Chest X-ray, PA view. Patient: 27 years old, sex M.
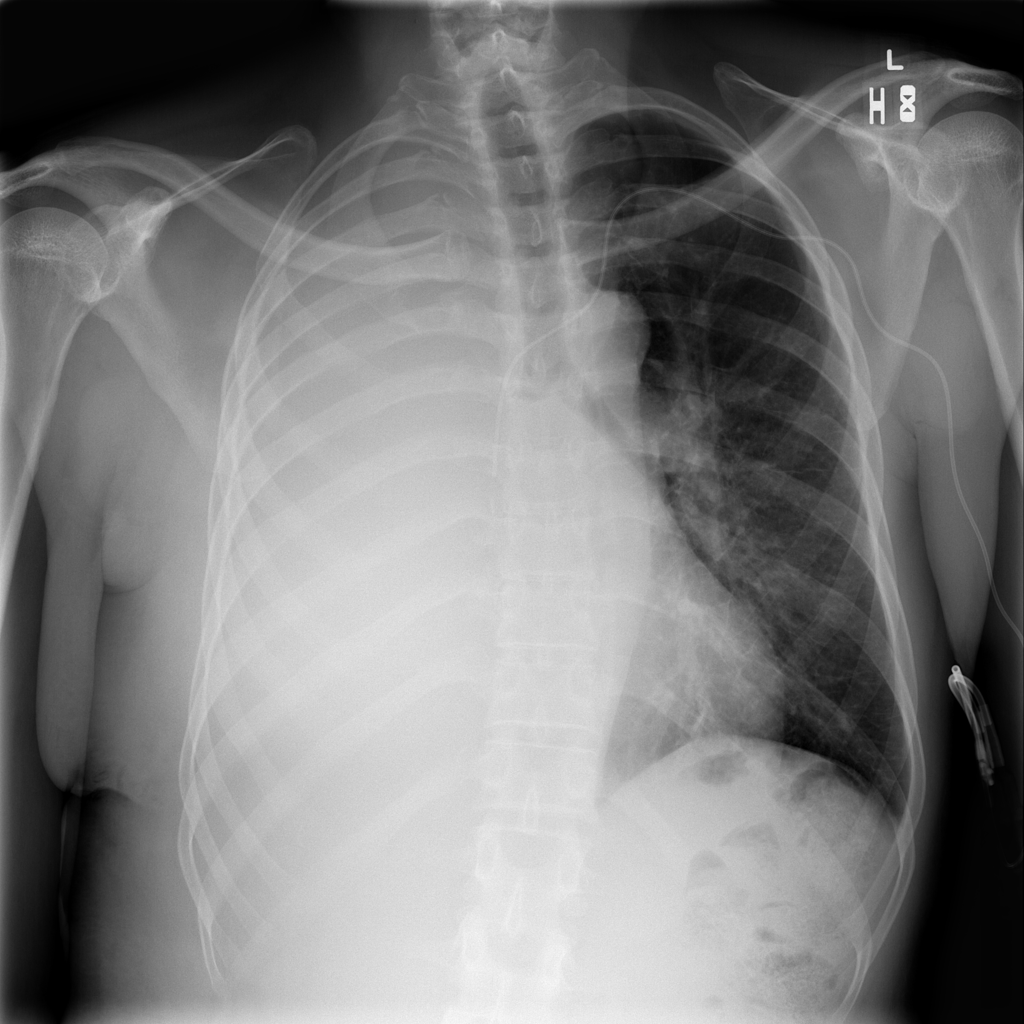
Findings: Infiltration